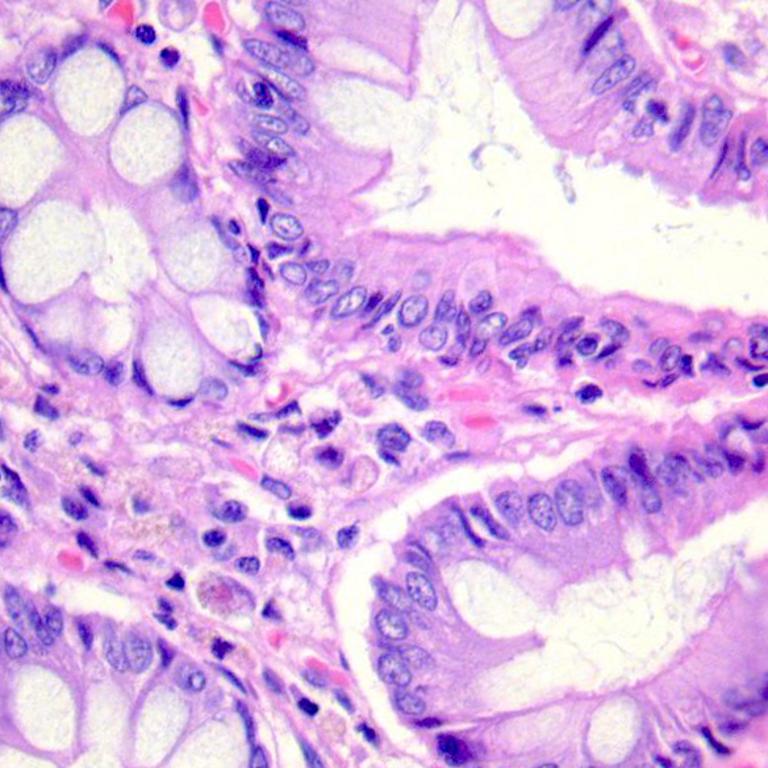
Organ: colon
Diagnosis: benign